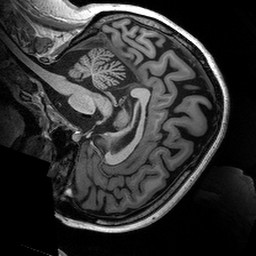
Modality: T1w
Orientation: sagittal
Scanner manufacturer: siemens
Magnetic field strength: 3 T
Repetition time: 2.53 s
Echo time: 0.00288 s